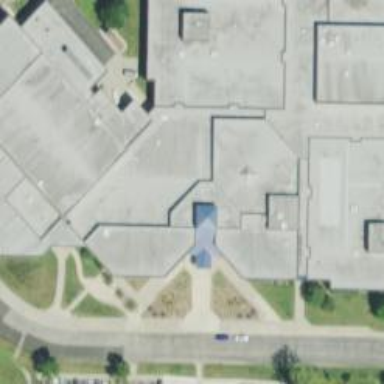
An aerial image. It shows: School.